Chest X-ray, AP view. Patient: 58 years old, sex F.
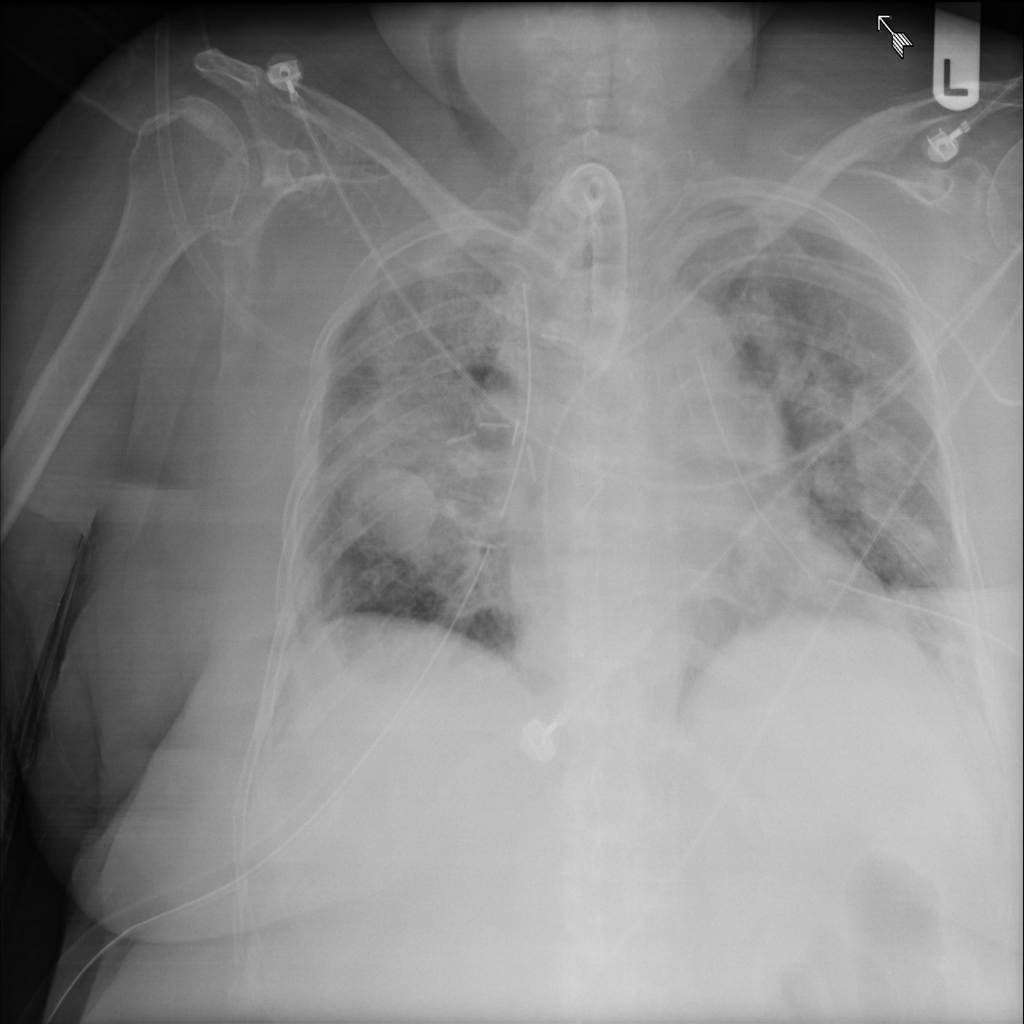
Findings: Effusion, Pneumothorax